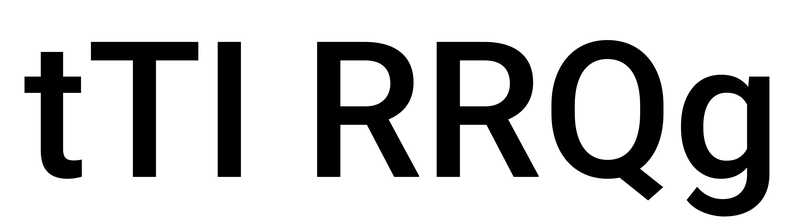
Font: Roboto_Medium